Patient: sex M, age 57
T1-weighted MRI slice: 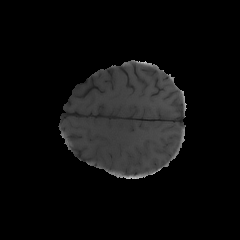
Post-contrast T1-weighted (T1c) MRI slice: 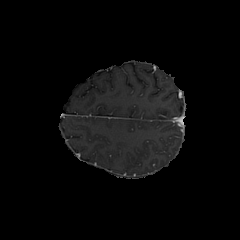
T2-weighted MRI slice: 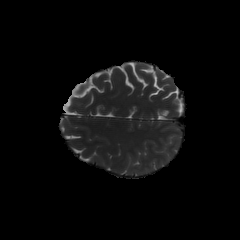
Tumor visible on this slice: no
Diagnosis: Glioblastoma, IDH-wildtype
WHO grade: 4